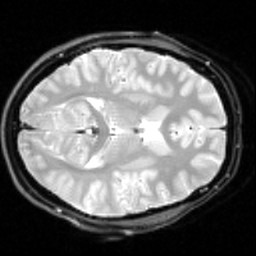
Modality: inplaneT2
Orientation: axial
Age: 29
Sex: male